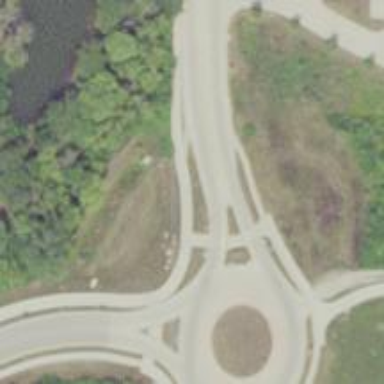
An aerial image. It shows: Marked crossing on cycleway with crossing island.